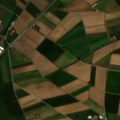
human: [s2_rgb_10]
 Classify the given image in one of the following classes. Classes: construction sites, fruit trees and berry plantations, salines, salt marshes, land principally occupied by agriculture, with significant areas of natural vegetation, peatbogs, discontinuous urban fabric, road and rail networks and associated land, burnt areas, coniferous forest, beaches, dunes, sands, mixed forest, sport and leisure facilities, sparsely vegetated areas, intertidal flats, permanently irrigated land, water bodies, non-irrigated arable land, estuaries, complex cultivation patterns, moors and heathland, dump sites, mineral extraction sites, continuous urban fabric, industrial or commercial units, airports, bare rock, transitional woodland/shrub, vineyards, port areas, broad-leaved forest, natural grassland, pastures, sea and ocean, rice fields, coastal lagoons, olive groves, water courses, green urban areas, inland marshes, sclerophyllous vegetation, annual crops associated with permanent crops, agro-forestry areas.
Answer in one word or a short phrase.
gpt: discontinuous urban fabric, non-irrigated arable land